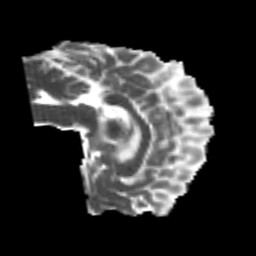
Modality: MD
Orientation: sagittal
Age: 19
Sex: male
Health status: healthy
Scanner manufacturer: philips
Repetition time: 7.388 s
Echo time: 0.08599 s